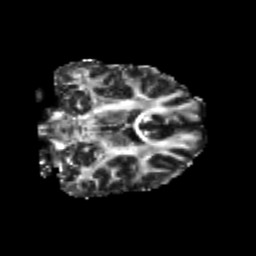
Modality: FA
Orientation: coronal
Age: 24
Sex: male
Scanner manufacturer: siemens
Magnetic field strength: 3 T
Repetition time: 3.5 s
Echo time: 0.104 s